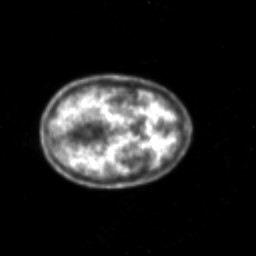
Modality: PET
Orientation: axial
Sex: female
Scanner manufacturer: siemens